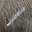
Label: 1